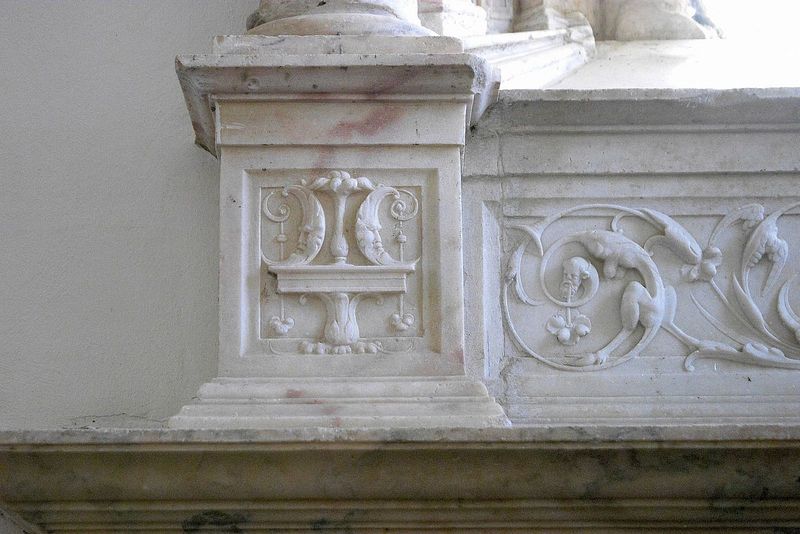
Titel: Kirche, Convento de Nossa Senhora da Graca, in Évora
Standort: Évora, Convento de Nossa Senhora da Graca (EU - P)
Schlagwörter: baum, kopf, mann, vogel, weiß, ausschnitt, blume, blumen, fenster, hell, licht, marmor, tisch, blüte, blüten, tier, tiere, ornament, bart, architektur, gesicht, sockel, kirche, brunnen, feigen, früchte, ranken, relief, detail, floral, ornamente, tulpe, mond, waage, halbmond, mondsichel, sims, fisch, basis, säulenbasis, weinblätter, steingrab, weinblatt, gestuft, grabstein, monde, mon, feigebaum, halbmon